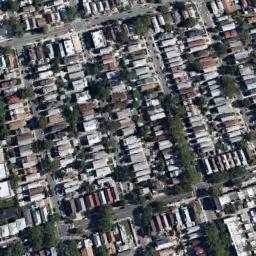
Label: residential